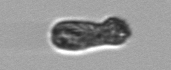
Label: Pseudochattonella_farcimen